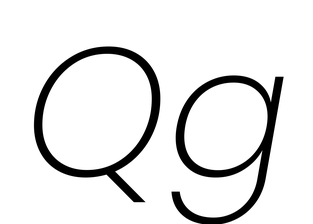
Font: Poppins-ExtraLightItalic